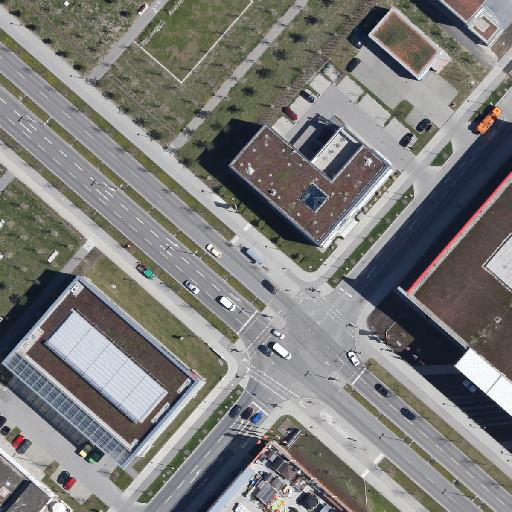
Referring expression: light-duty vehicle